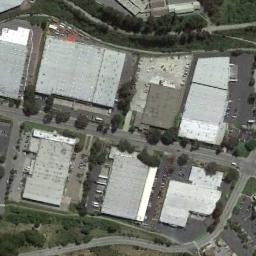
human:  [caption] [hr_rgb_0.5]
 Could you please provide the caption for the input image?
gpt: One building in the industrial area has a red roof .

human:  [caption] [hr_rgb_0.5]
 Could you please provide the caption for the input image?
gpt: The industrial area has some white buildings and some roads go through the industrial area .

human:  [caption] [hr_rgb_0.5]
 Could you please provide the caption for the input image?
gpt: In an industrial area, There are neatly planned factories and roads, Green belts, And parking lots for cars and trucks .

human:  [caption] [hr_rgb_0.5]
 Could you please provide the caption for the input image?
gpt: Many houses of different shapes are in the industrial area .

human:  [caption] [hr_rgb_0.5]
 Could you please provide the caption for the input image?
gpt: There are some gray buildings and green trees on the industrial area .